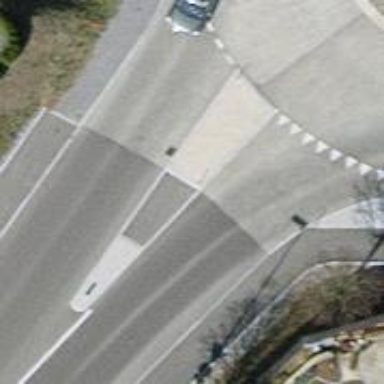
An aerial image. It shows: Secondary road with asphalt surface and separate sidewalk.